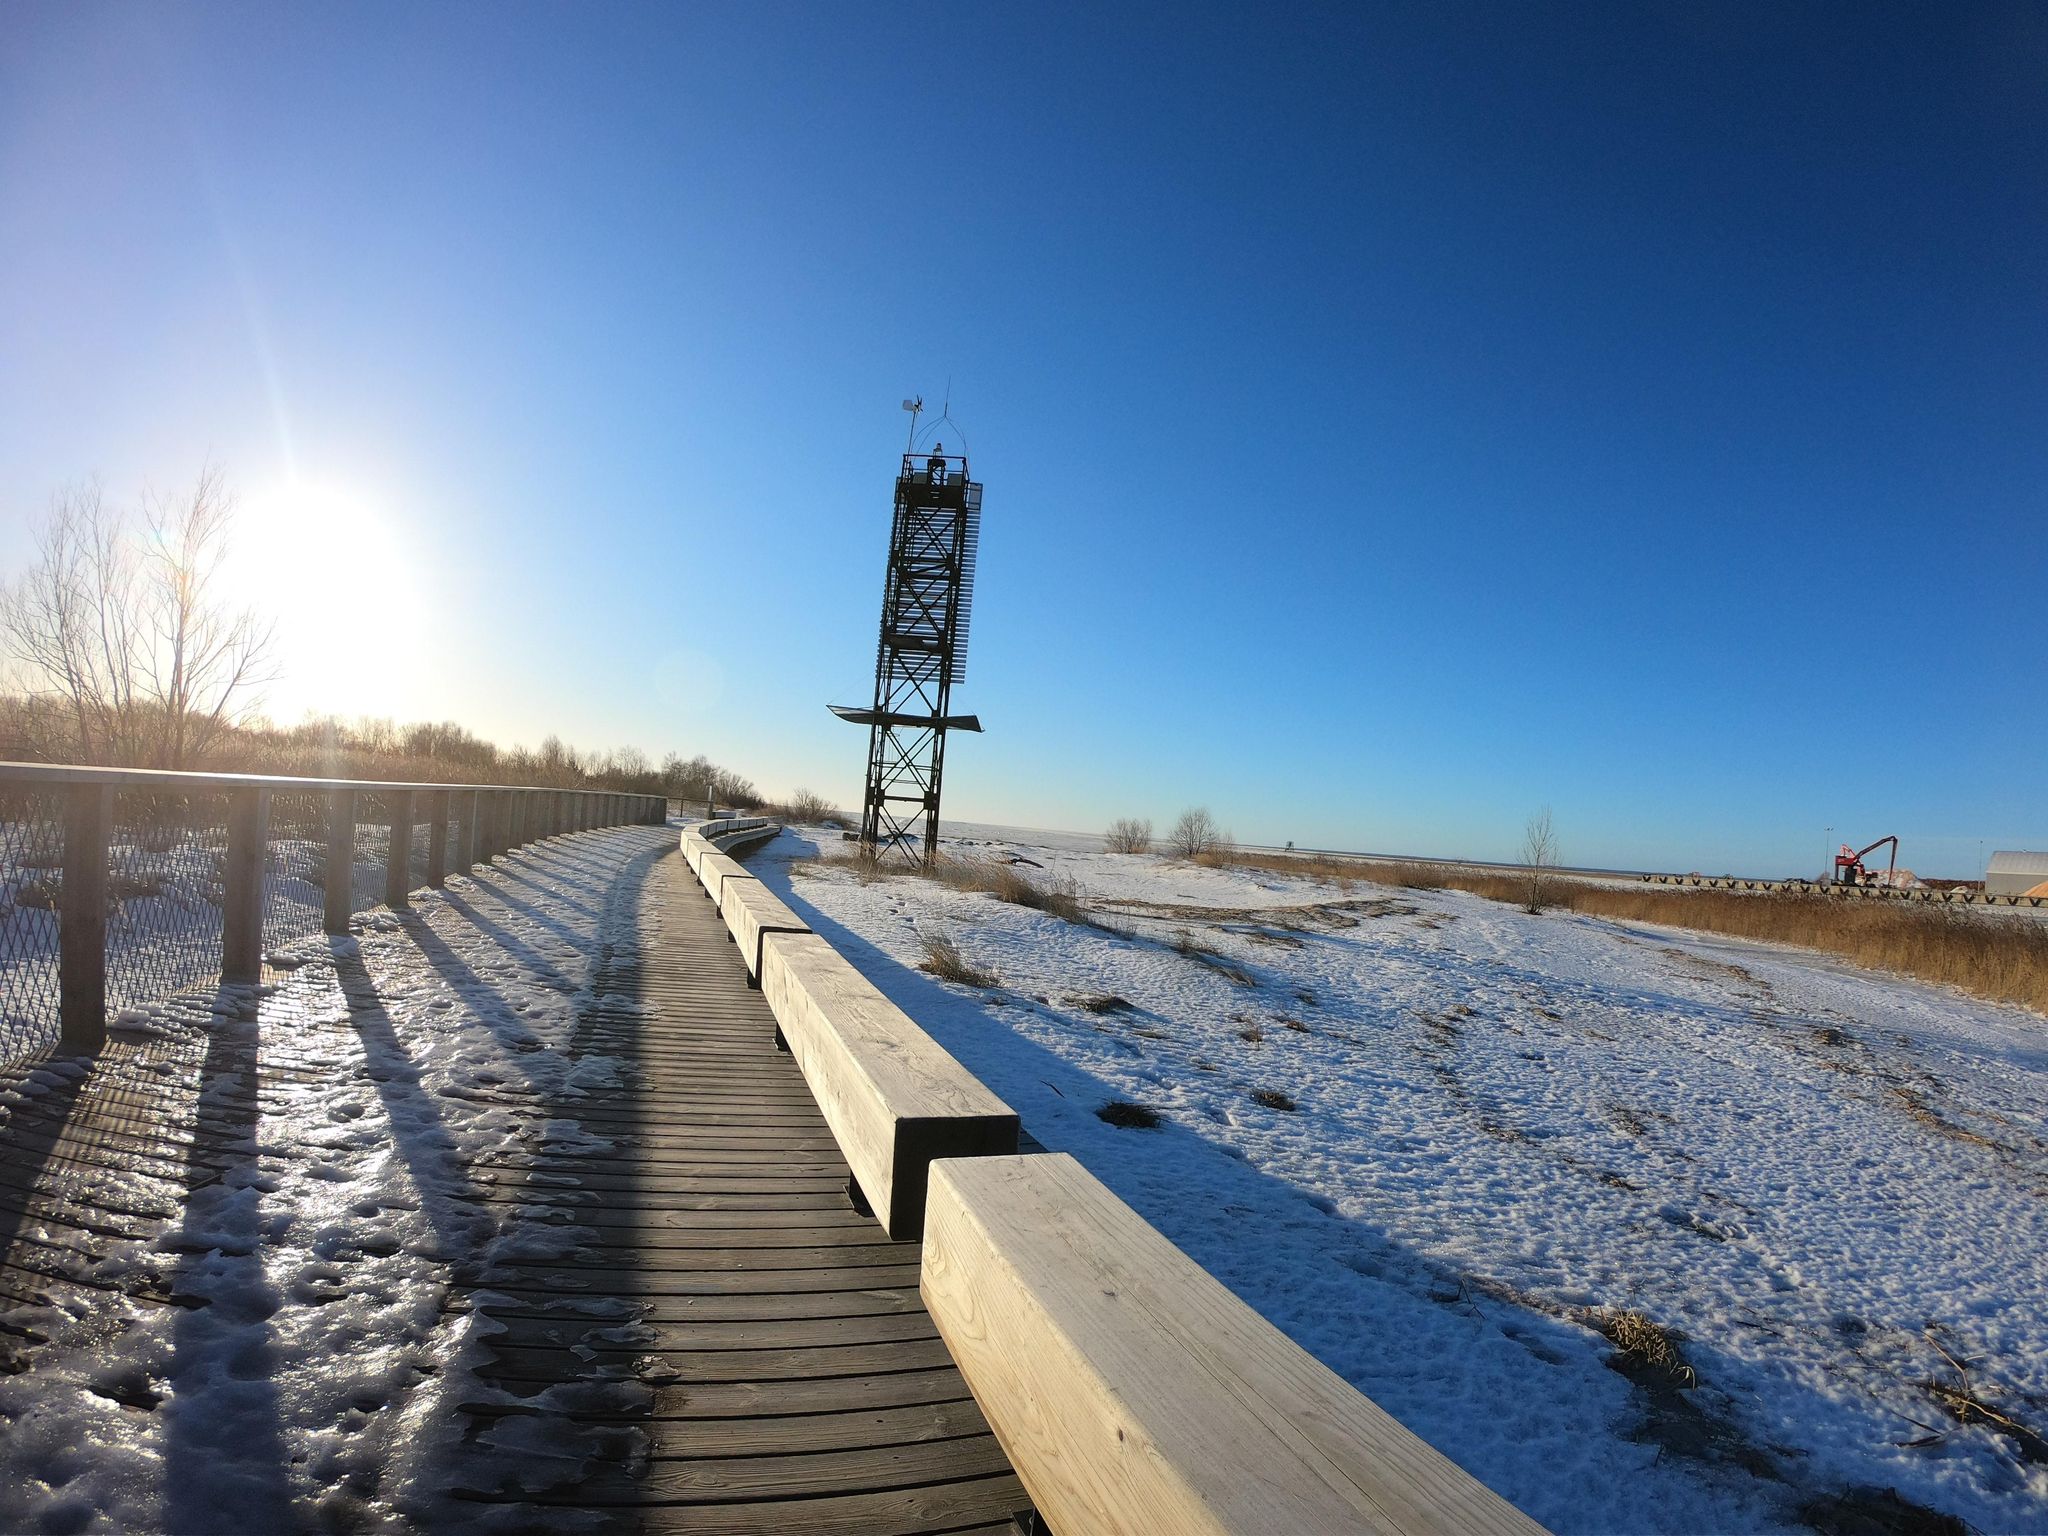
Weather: snowy
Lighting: day
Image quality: good
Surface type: walking surface
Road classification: cycleway, footway, path
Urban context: suburban or peri-urban
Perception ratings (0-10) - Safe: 7.27, Lively: 1.24, Beautiful: 9.05, Boring: 7.21, Depressing: 4.33, Wealthy: 3.84